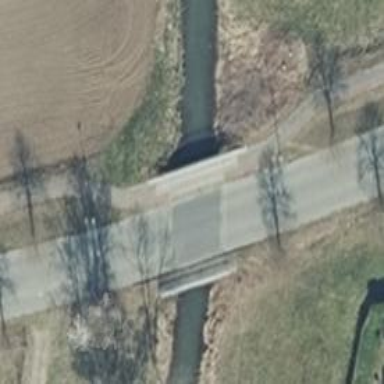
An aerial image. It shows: Concrete path bridge.